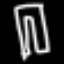
Label: pants